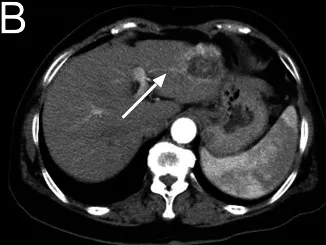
CT imaging of BAF. The mass showed markedly heterogeneous enhancement in the. Arterial phase,. The arterial phase (B) also showed that the blood supply came from the left inter-hepatic artery and its branches. . BAF: Biliary adenofibroma.
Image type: radiology (ct)